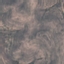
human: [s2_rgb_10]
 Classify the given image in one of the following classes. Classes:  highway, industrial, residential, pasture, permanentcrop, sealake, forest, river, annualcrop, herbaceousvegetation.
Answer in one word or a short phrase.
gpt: HerbaceousVegetation